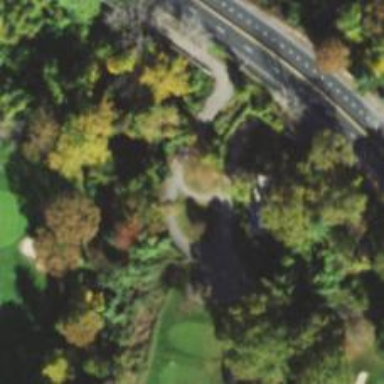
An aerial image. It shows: Asphalt path within golf course area.